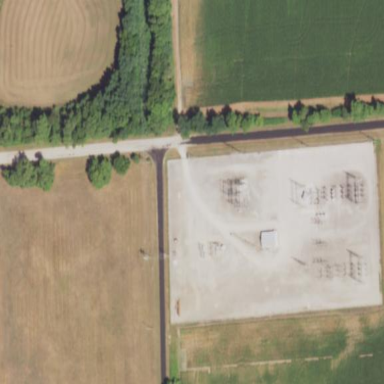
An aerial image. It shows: Substation surrounded by fence.